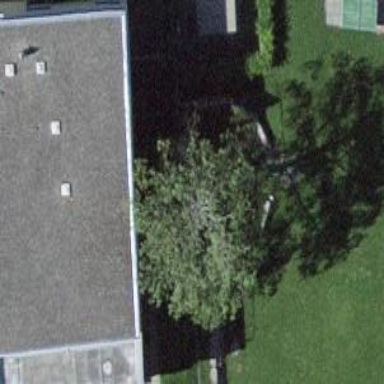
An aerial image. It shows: Kindergarten building.